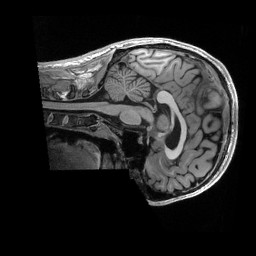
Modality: T1w
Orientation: sagittal
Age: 22
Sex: male
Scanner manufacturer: siemens
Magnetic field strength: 3 T
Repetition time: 2.53 s
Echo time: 0.0033 s